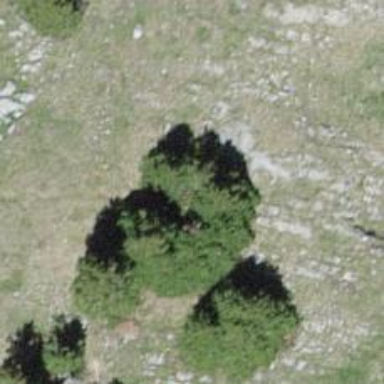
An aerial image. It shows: Needle-leaved tree in nature.